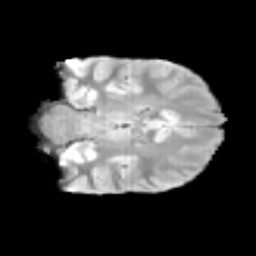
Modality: T2w
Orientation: coronal
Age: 12
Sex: female
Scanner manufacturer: siemens
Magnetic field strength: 3 T
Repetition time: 3.8 s
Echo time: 0.07 s